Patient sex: M
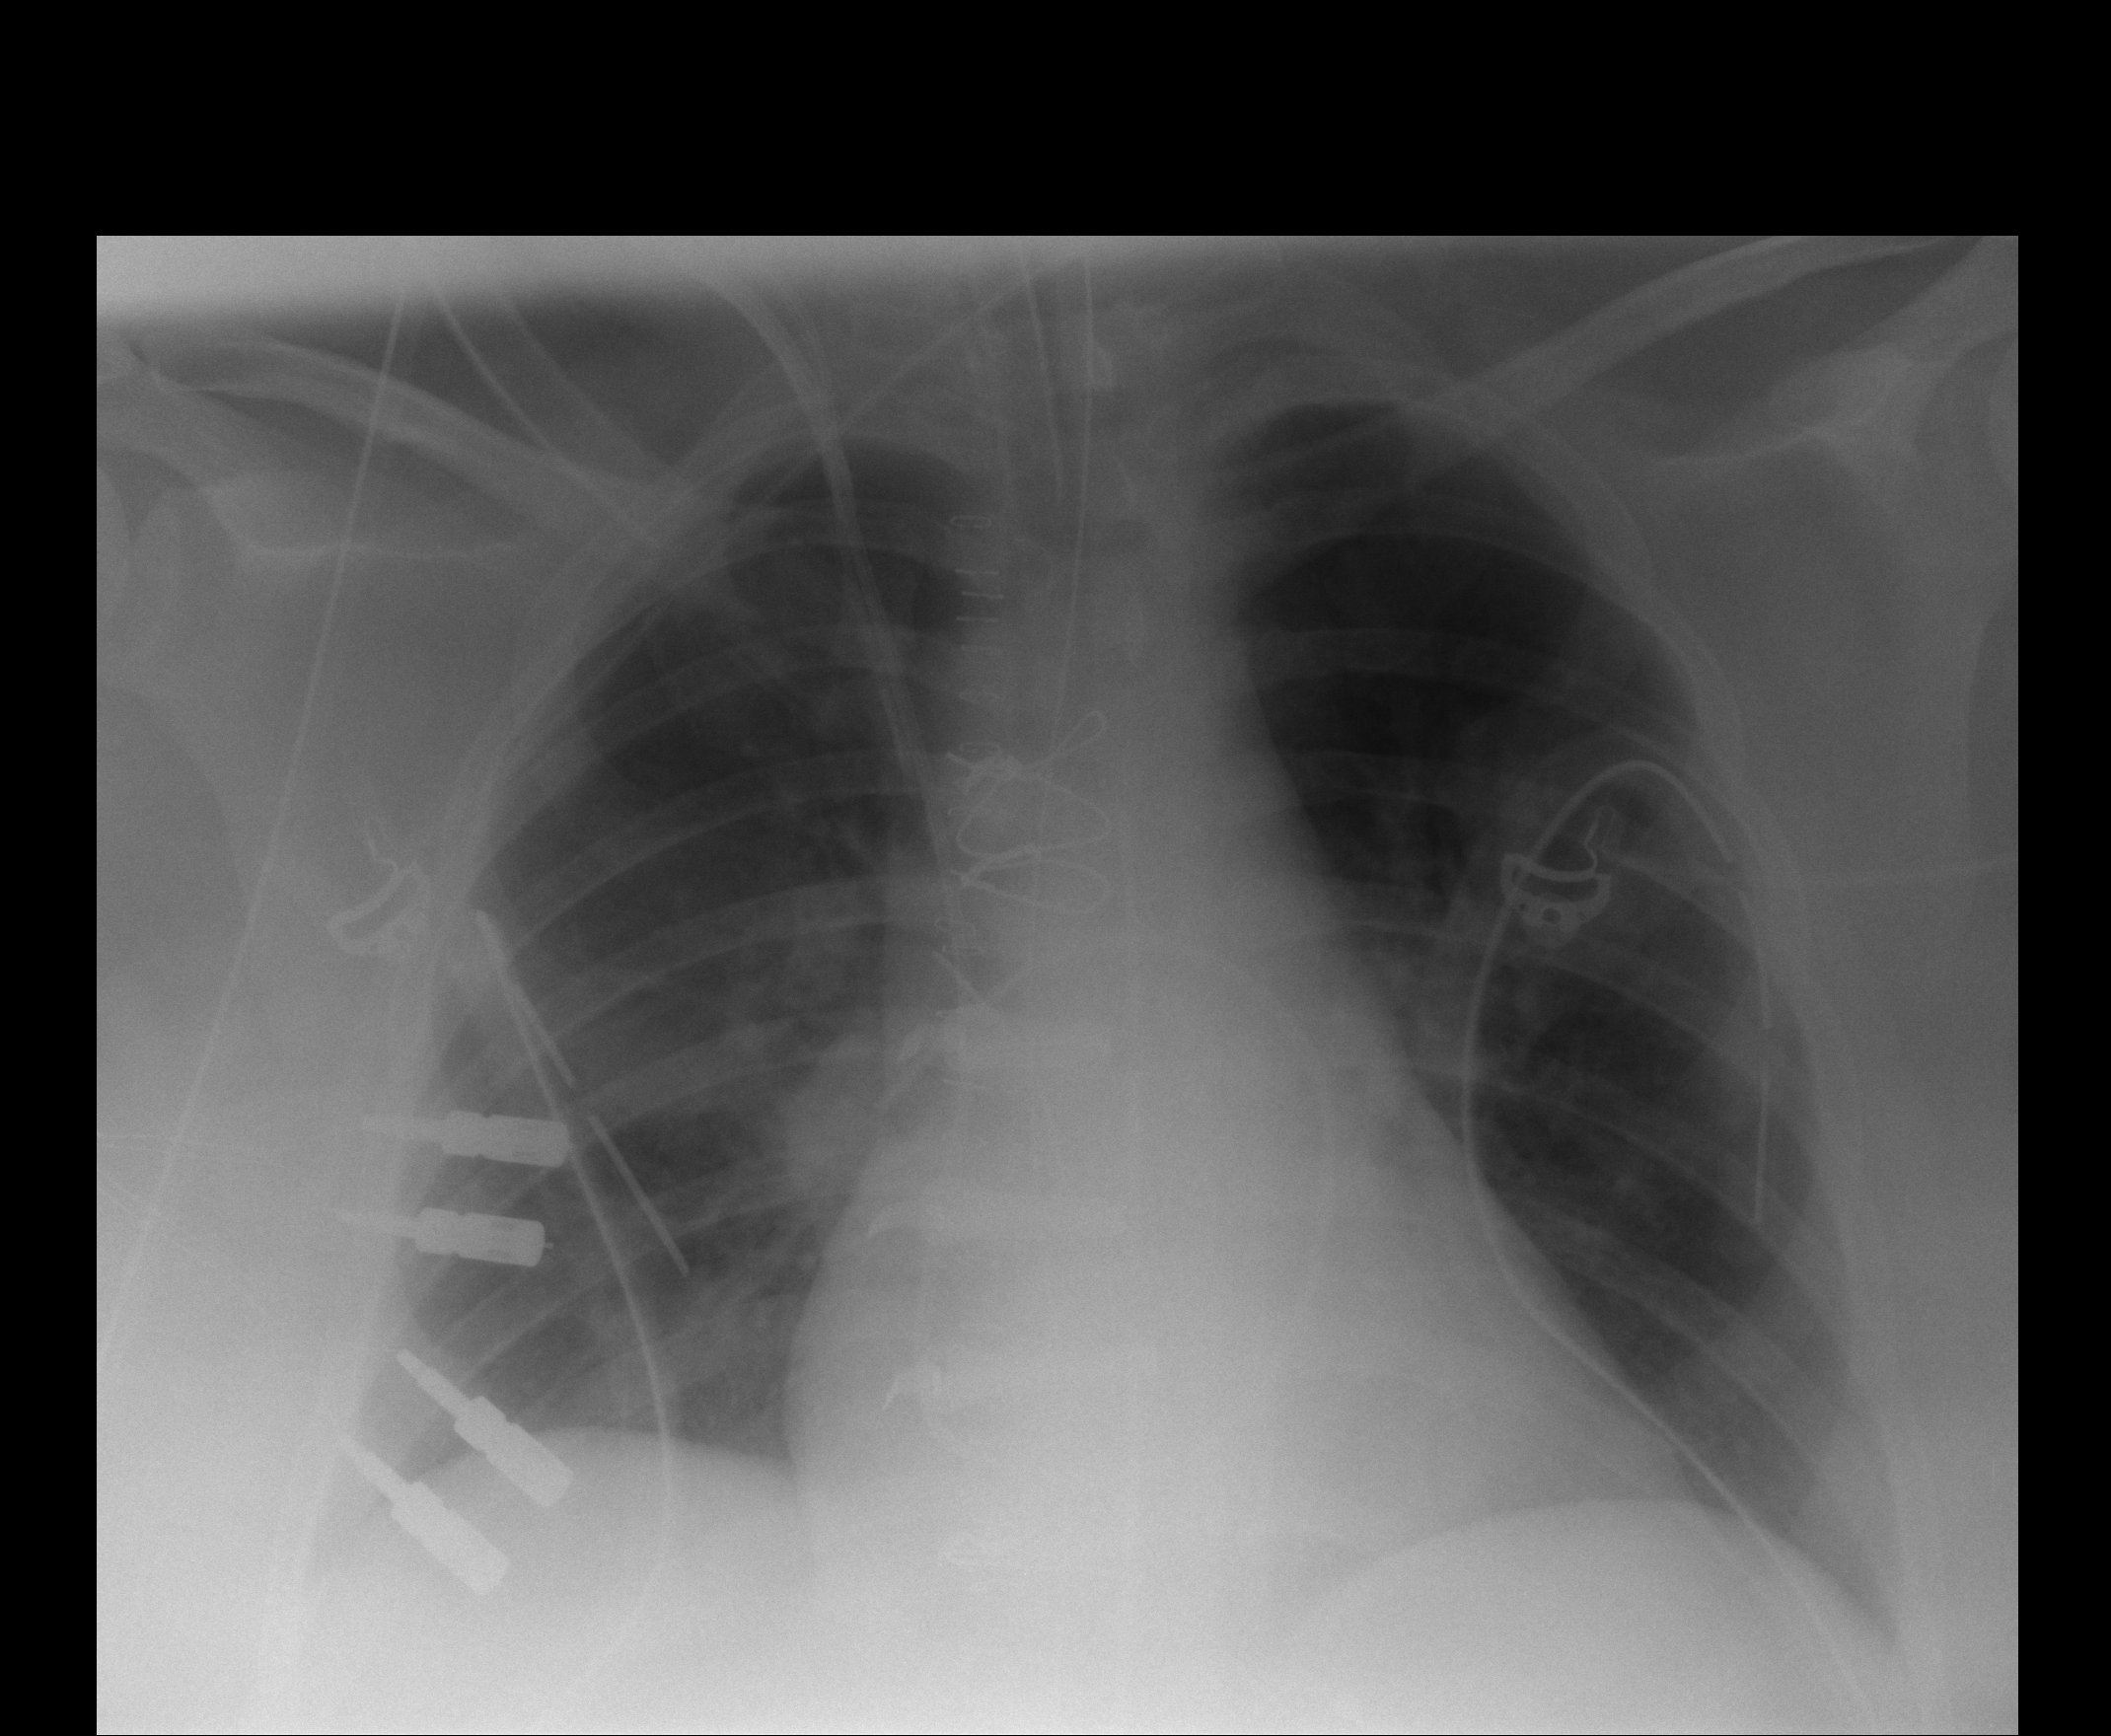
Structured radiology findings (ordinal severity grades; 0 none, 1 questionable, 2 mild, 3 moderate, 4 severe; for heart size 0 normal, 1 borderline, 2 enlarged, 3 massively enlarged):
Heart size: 0
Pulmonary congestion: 0
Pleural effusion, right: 0
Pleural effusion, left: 0
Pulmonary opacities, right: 2
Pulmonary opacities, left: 2
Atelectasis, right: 0
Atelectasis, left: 2